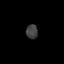
Tissue: skin
Cell type: Epithelial cells
Senescence score: 0.2642
Nuclear area (px): 164
Mean DAPI intensity: 64.018